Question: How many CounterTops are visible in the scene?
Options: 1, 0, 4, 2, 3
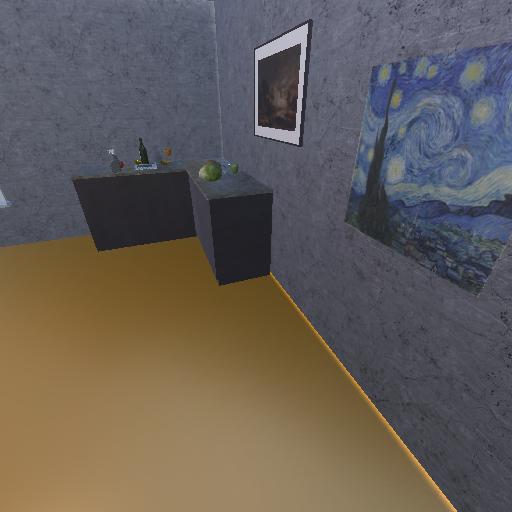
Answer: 1